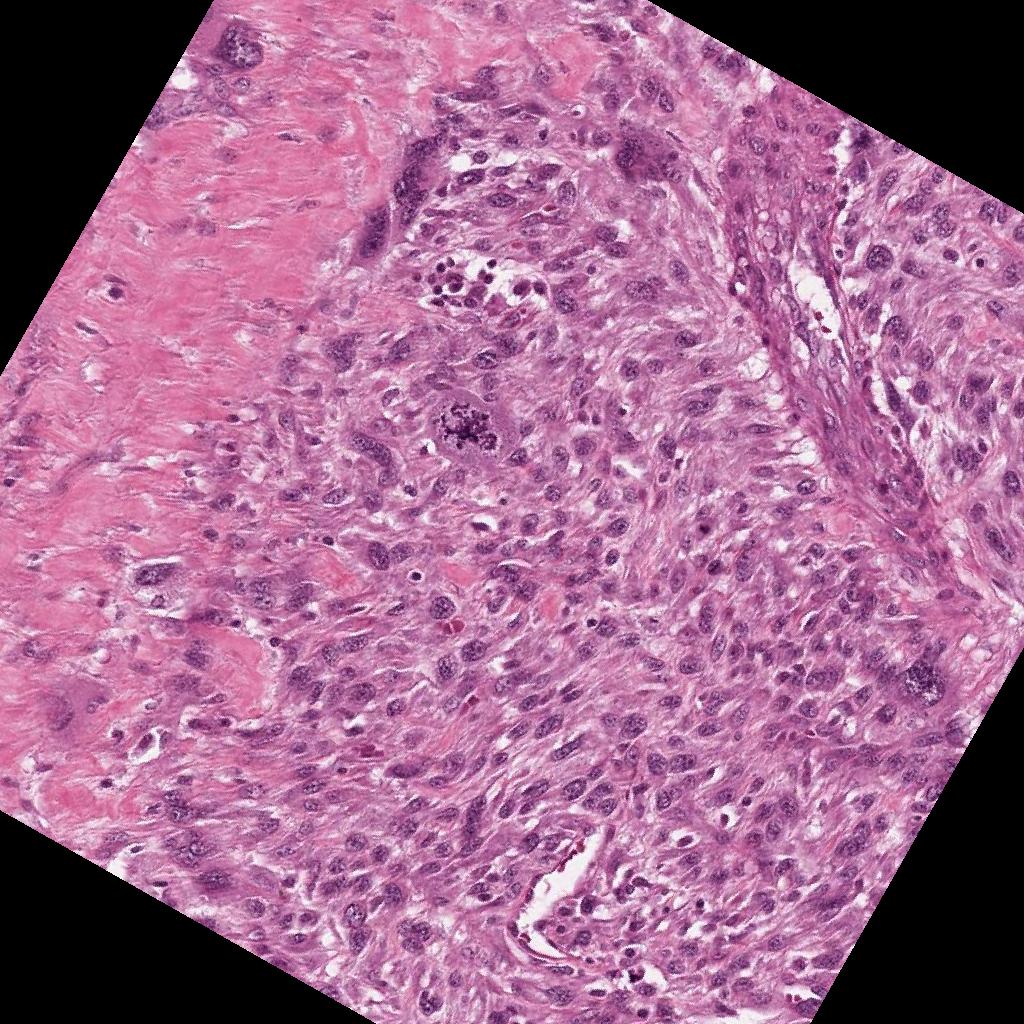
Label: Viable